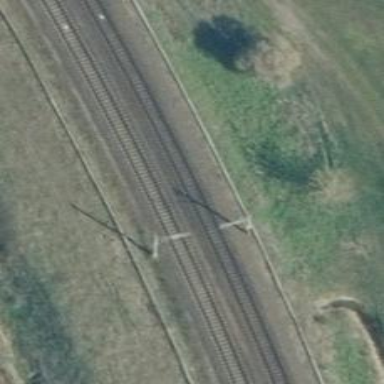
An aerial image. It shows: Railway track with contact line for electrification.